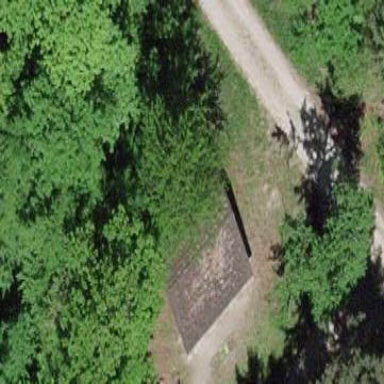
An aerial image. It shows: Cabin.